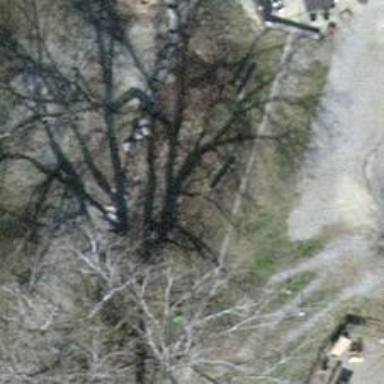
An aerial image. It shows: Bench for seating.